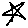
Label: star